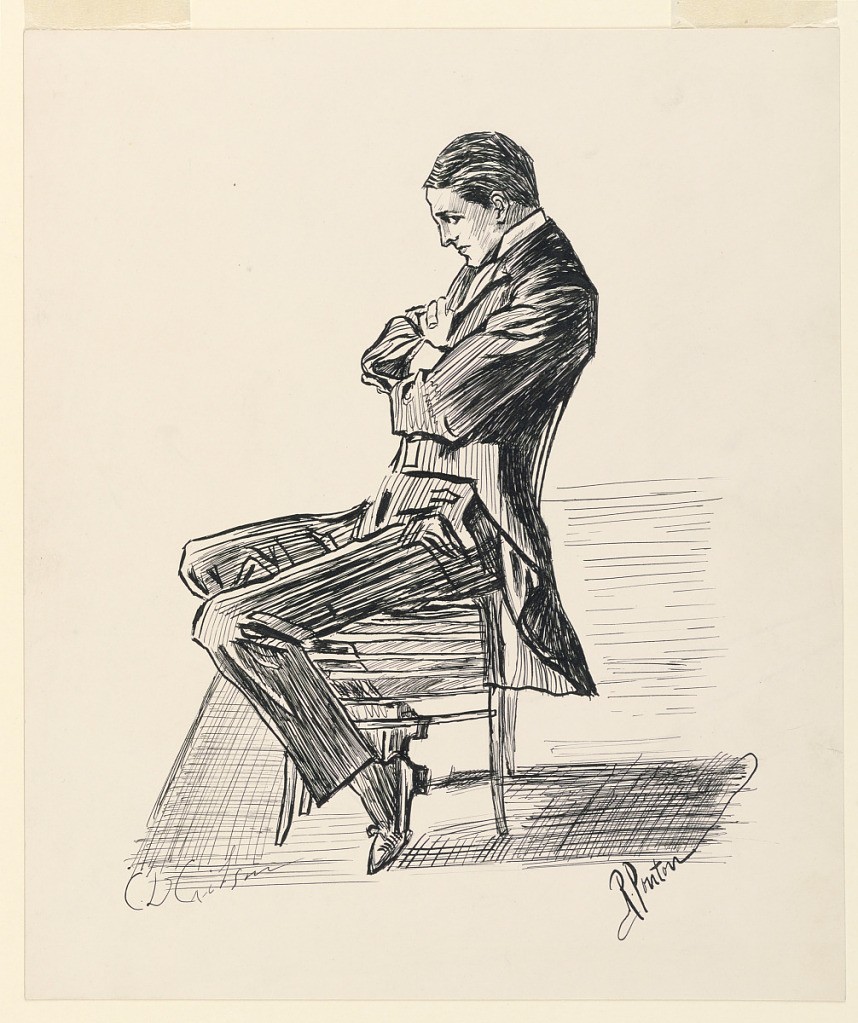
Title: Young Man, Seated, from Scribner's "Eighty Drawings including the Weaker Sex"
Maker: Charles Dana Gibson, American, 1867–1944
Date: ca. 1897
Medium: Pen and ink on glossy white board
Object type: Drawing
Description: Young man in evening clothes is shown seated in left profile, his arms folded. Illustration for Scribner's, "Eighty Drawings including the Weaker Sex," New York, Scribner's 1903, "The Party Wall."